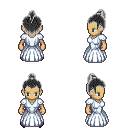
a pixel art fantasy rpg character, female body template, human, tanned skin, underdress, teal pants, gray short topknot hairstyle, metal boots, four views (front, back, left, right), 2x2 character sprite sheet, small pixel art, hard edges, no anti-aliasing